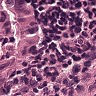
Metastatic tissue present: yes